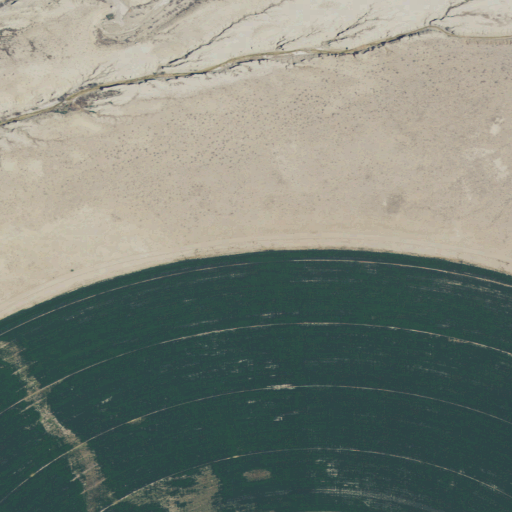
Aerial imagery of valley in Utah named Gunnison Valley containing shrub and cultivated crops